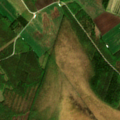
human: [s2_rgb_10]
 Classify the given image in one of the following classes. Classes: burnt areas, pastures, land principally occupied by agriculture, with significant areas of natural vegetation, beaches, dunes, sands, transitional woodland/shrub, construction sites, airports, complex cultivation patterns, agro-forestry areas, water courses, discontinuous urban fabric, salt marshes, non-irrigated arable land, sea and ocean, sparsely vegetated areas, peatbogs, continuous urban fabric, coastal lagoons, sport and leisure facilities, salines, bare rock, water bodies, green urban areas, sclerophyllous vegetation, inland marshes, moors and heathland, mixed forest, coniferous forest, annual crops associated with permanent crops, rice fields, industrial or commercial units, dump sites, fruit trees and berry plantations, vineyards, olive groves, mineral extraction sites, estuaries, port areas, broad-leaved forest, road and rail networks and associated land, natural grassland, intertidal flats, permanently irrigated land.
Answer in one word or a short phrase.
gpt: non-irrigated arable land, land principally occupied by agriculture, with significant areas of natural vegetation, coniferous forest, mixed forest, peatbogs